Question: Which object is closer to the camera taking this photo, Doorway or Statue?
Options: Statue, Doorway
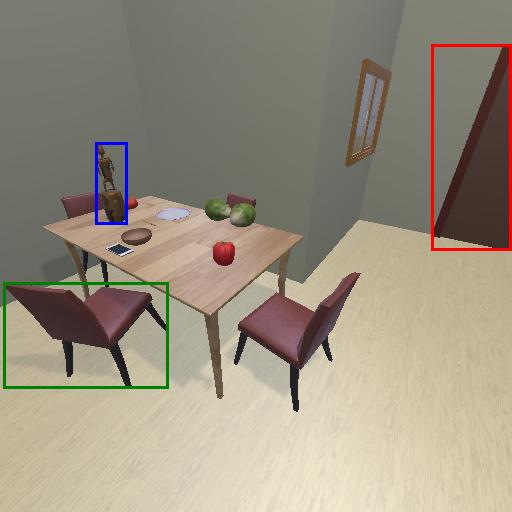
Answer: Statue